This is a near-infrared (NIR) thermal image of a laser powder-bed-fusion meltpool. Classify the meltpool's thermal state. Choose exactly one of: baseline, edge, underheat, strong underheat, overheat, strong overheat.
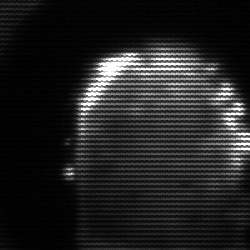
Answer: baseline